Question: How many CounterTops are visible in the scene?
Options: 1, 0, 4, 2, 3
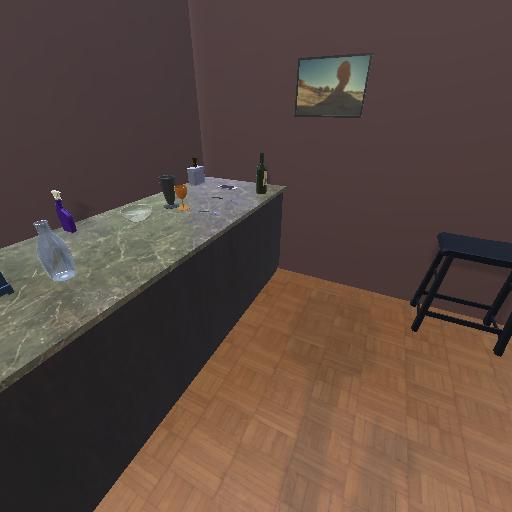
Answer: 1